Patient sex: F
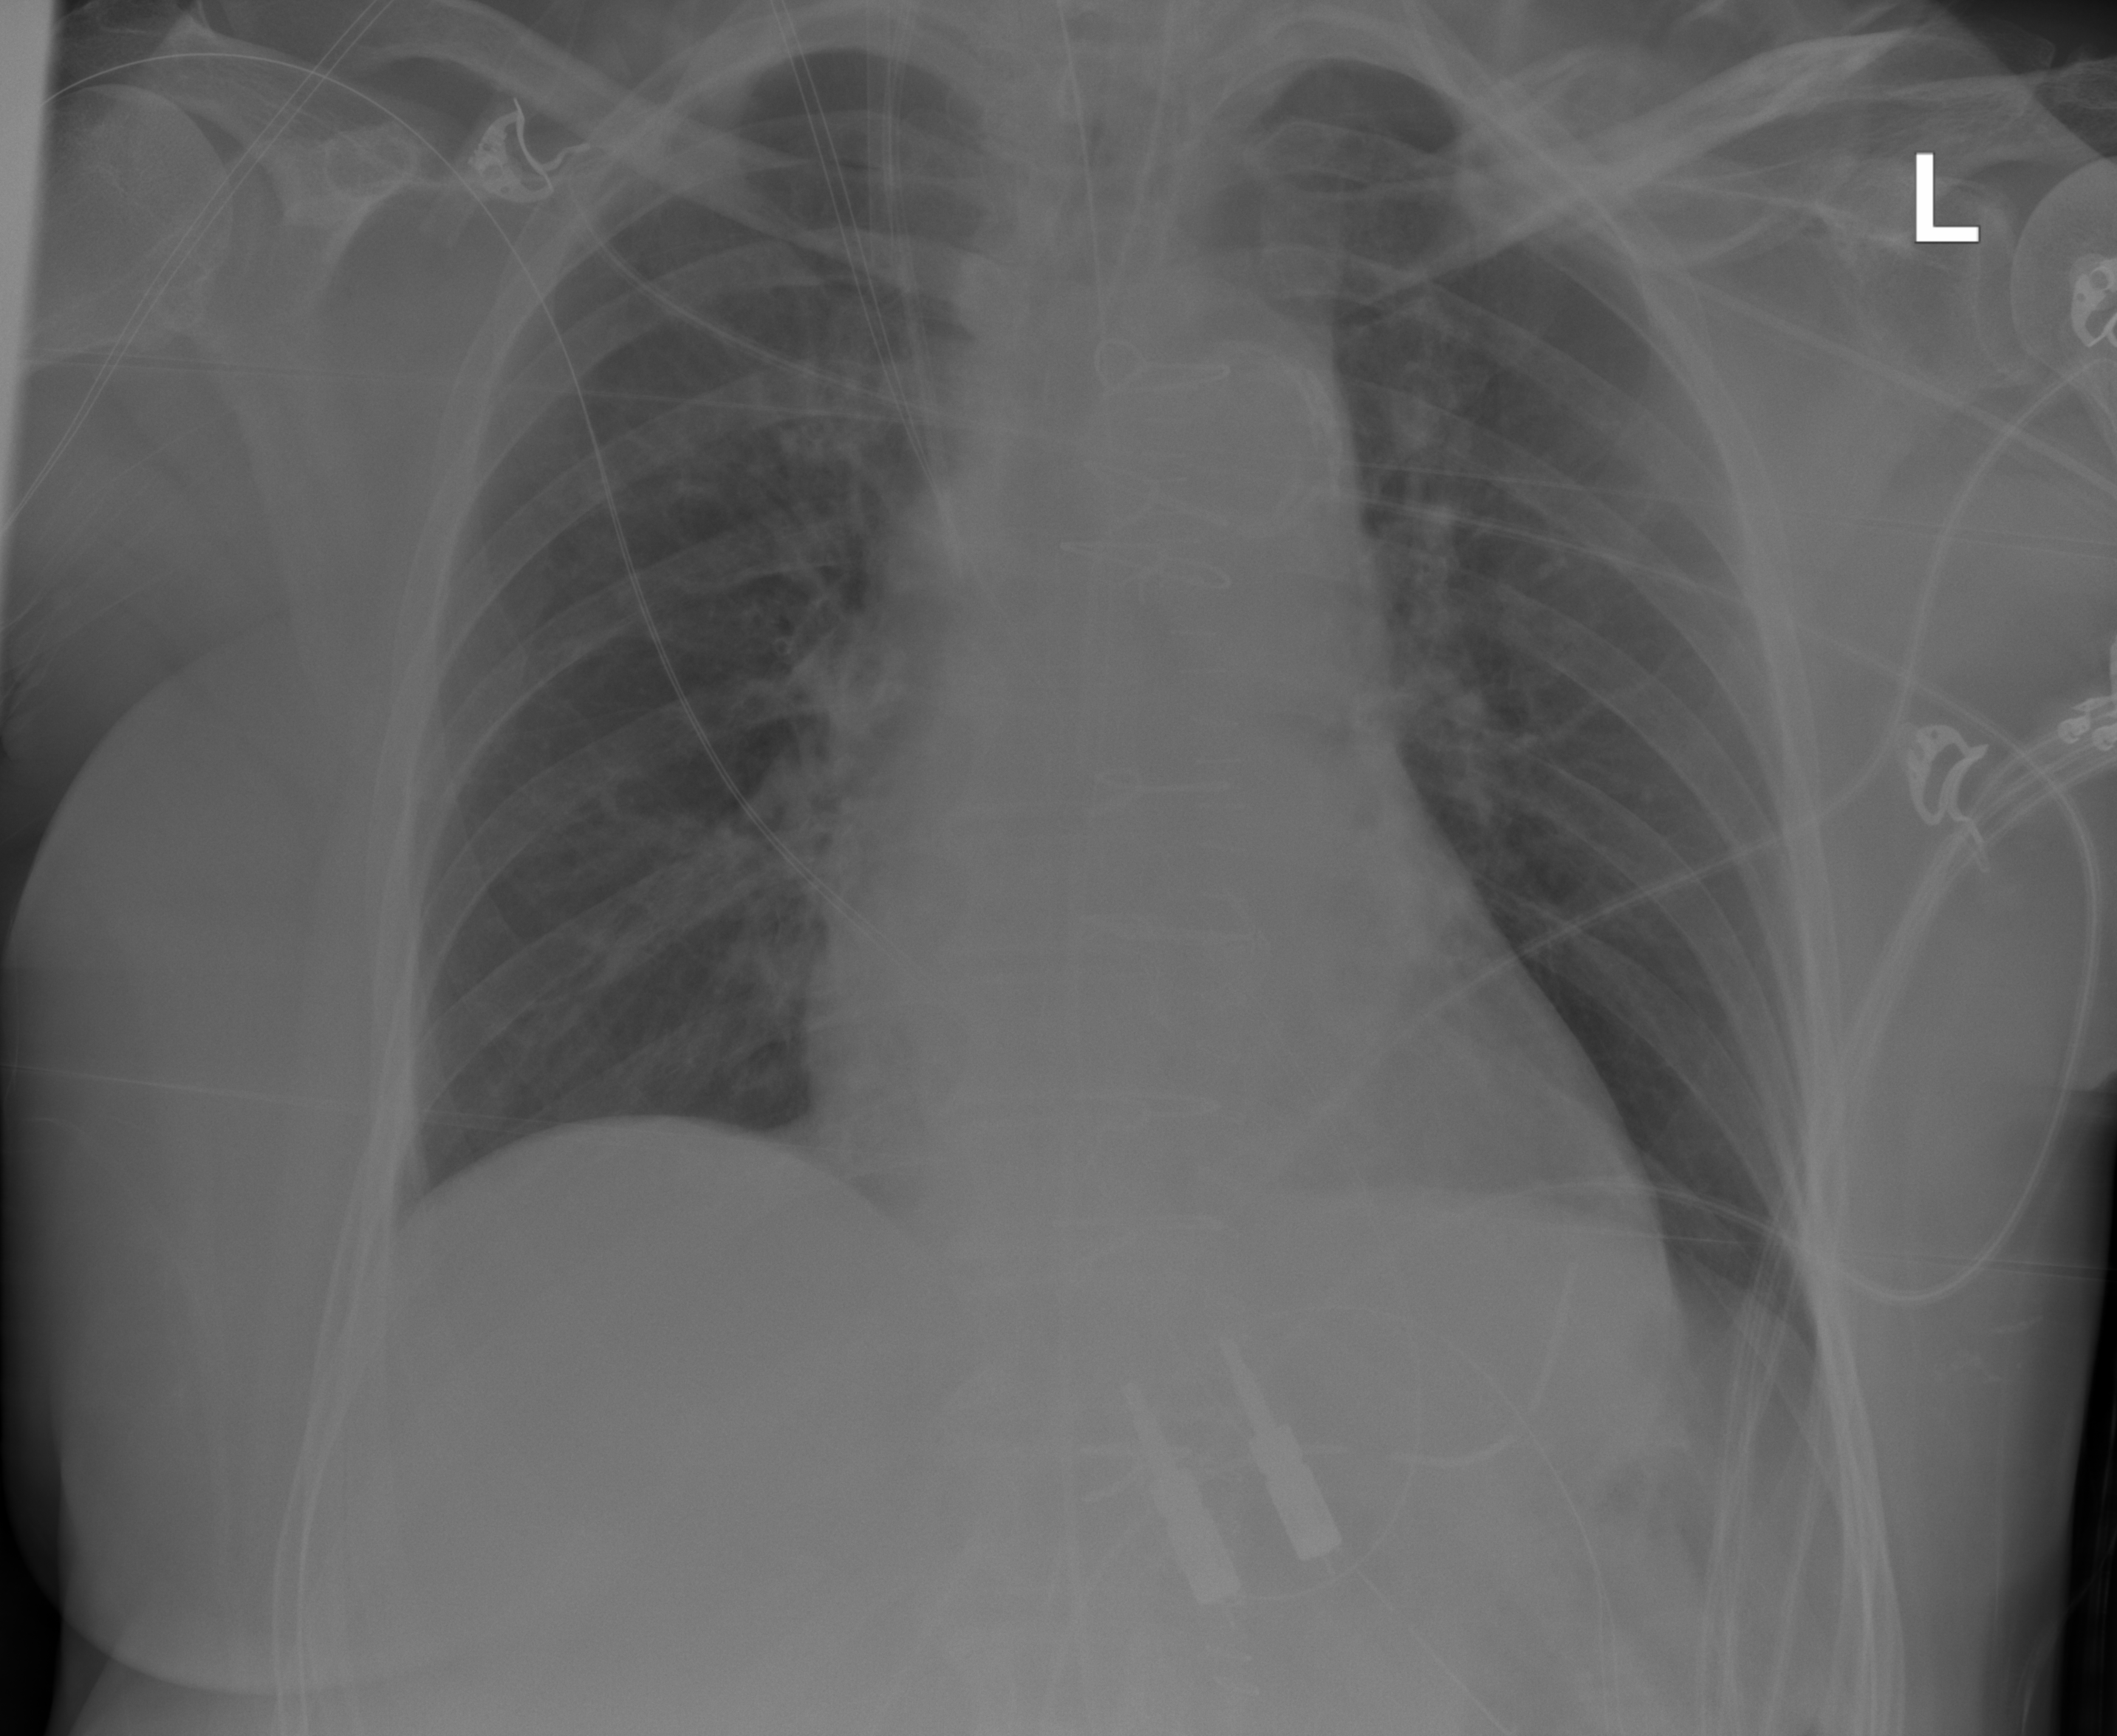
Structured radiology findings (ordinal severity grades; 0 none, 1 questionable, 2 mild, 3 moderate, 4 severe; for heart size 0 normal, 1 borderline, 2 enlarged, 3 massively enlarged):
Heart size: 2
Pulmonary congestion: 0
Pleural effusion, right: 0
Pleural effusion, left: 1
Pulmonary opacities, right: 0
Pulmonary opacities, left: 0
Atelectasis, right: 0
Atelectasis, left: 0